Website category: phone
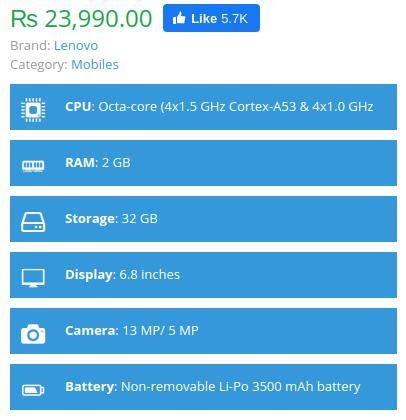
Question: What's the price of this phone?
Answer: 23,990.00

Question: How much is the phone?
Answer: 23,990.00

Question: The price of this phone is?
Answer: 23,990.00

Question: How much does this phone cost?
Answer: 23,990.00

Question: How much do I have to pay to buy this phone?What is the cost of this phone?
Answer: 23,990.00

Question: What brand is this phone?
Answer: Lenovo

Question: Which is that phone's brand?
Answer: Lenovo

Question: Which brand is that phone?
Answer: Lenovo

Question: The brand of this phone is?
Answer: Lenovo

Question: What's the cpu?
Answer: Octa-core (4x1.5 GHz Cortex-A53 & 4x1.0 GHz Cortex-A53)

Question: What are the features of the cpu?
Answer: Octa-core (4x1.5 GHz Cortex-A53 & 4x1.0 GHz Cortex-A53)

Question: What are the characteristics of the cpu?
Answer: Octa-core (4x1.5 GHz Cortex-A53 & 4x1.0 GHz Cortex-A53)

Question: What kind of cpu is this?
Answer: Octa-core (4x1.5 GHz Cortex-A53 & 4x1.0 GHz Cortex-A53)

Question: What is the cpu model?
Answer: Octa-core (4x1.5 GHz Cortex-A53 & 4x1.0 GHz Cortex-A53)

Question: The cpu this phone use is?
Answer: Octa-core (4x1.5 GHz Cortex-A53 & 4x1.0 GHz Cortex-A53)

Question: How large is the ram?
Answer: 2 GB

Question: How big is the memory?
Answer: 2 GB

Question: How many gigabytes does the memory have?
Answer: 2 GB

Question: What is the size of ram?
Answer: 2 GB

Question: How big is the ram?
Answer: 2 GB

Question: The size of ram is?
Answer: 2 GB

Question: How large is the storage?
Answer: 32 GB

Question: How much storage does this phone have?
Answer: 32 GB

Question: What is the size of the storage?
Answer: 32 GB

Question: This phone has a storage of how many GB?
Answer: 32 GB

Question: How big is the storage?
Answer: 32 GB

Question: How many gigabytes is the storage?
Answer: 32 GB

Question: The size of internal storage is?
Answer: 32 GB

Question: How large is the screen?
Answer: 6.8 inches

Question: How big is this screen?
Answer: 6.8 inches

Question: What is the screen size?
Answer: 6.8 inches

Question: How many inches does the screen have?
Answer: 6.8 inches

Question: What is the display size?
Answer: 6.8 inches

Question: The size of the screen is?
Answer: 6.8 inches

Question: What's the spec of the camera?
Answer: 13 MP/ 5 MP

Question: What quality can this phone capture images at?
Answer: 13 MP/ 5 MP

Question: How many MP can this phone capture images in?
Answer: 13 MP/ 5 MP

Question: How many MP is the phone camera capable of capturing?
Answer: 13 MP/ 5 MP

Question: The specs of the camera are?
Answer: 13 MP/ 5 MP

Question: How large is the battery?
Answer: Non-removable Li-Po 3500 mAh battery

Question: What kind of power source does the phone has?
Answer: Non-removable Li-Po 3500 mAh battery

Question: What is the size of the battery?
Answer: Non-removable Li-Po 3500 mAh battery

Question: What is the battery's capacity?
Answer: Non-removable Li-Po 3500 mAh battery

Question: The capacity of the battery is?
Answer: Non-removable Li-Po 3500 mAh battery